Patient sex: F
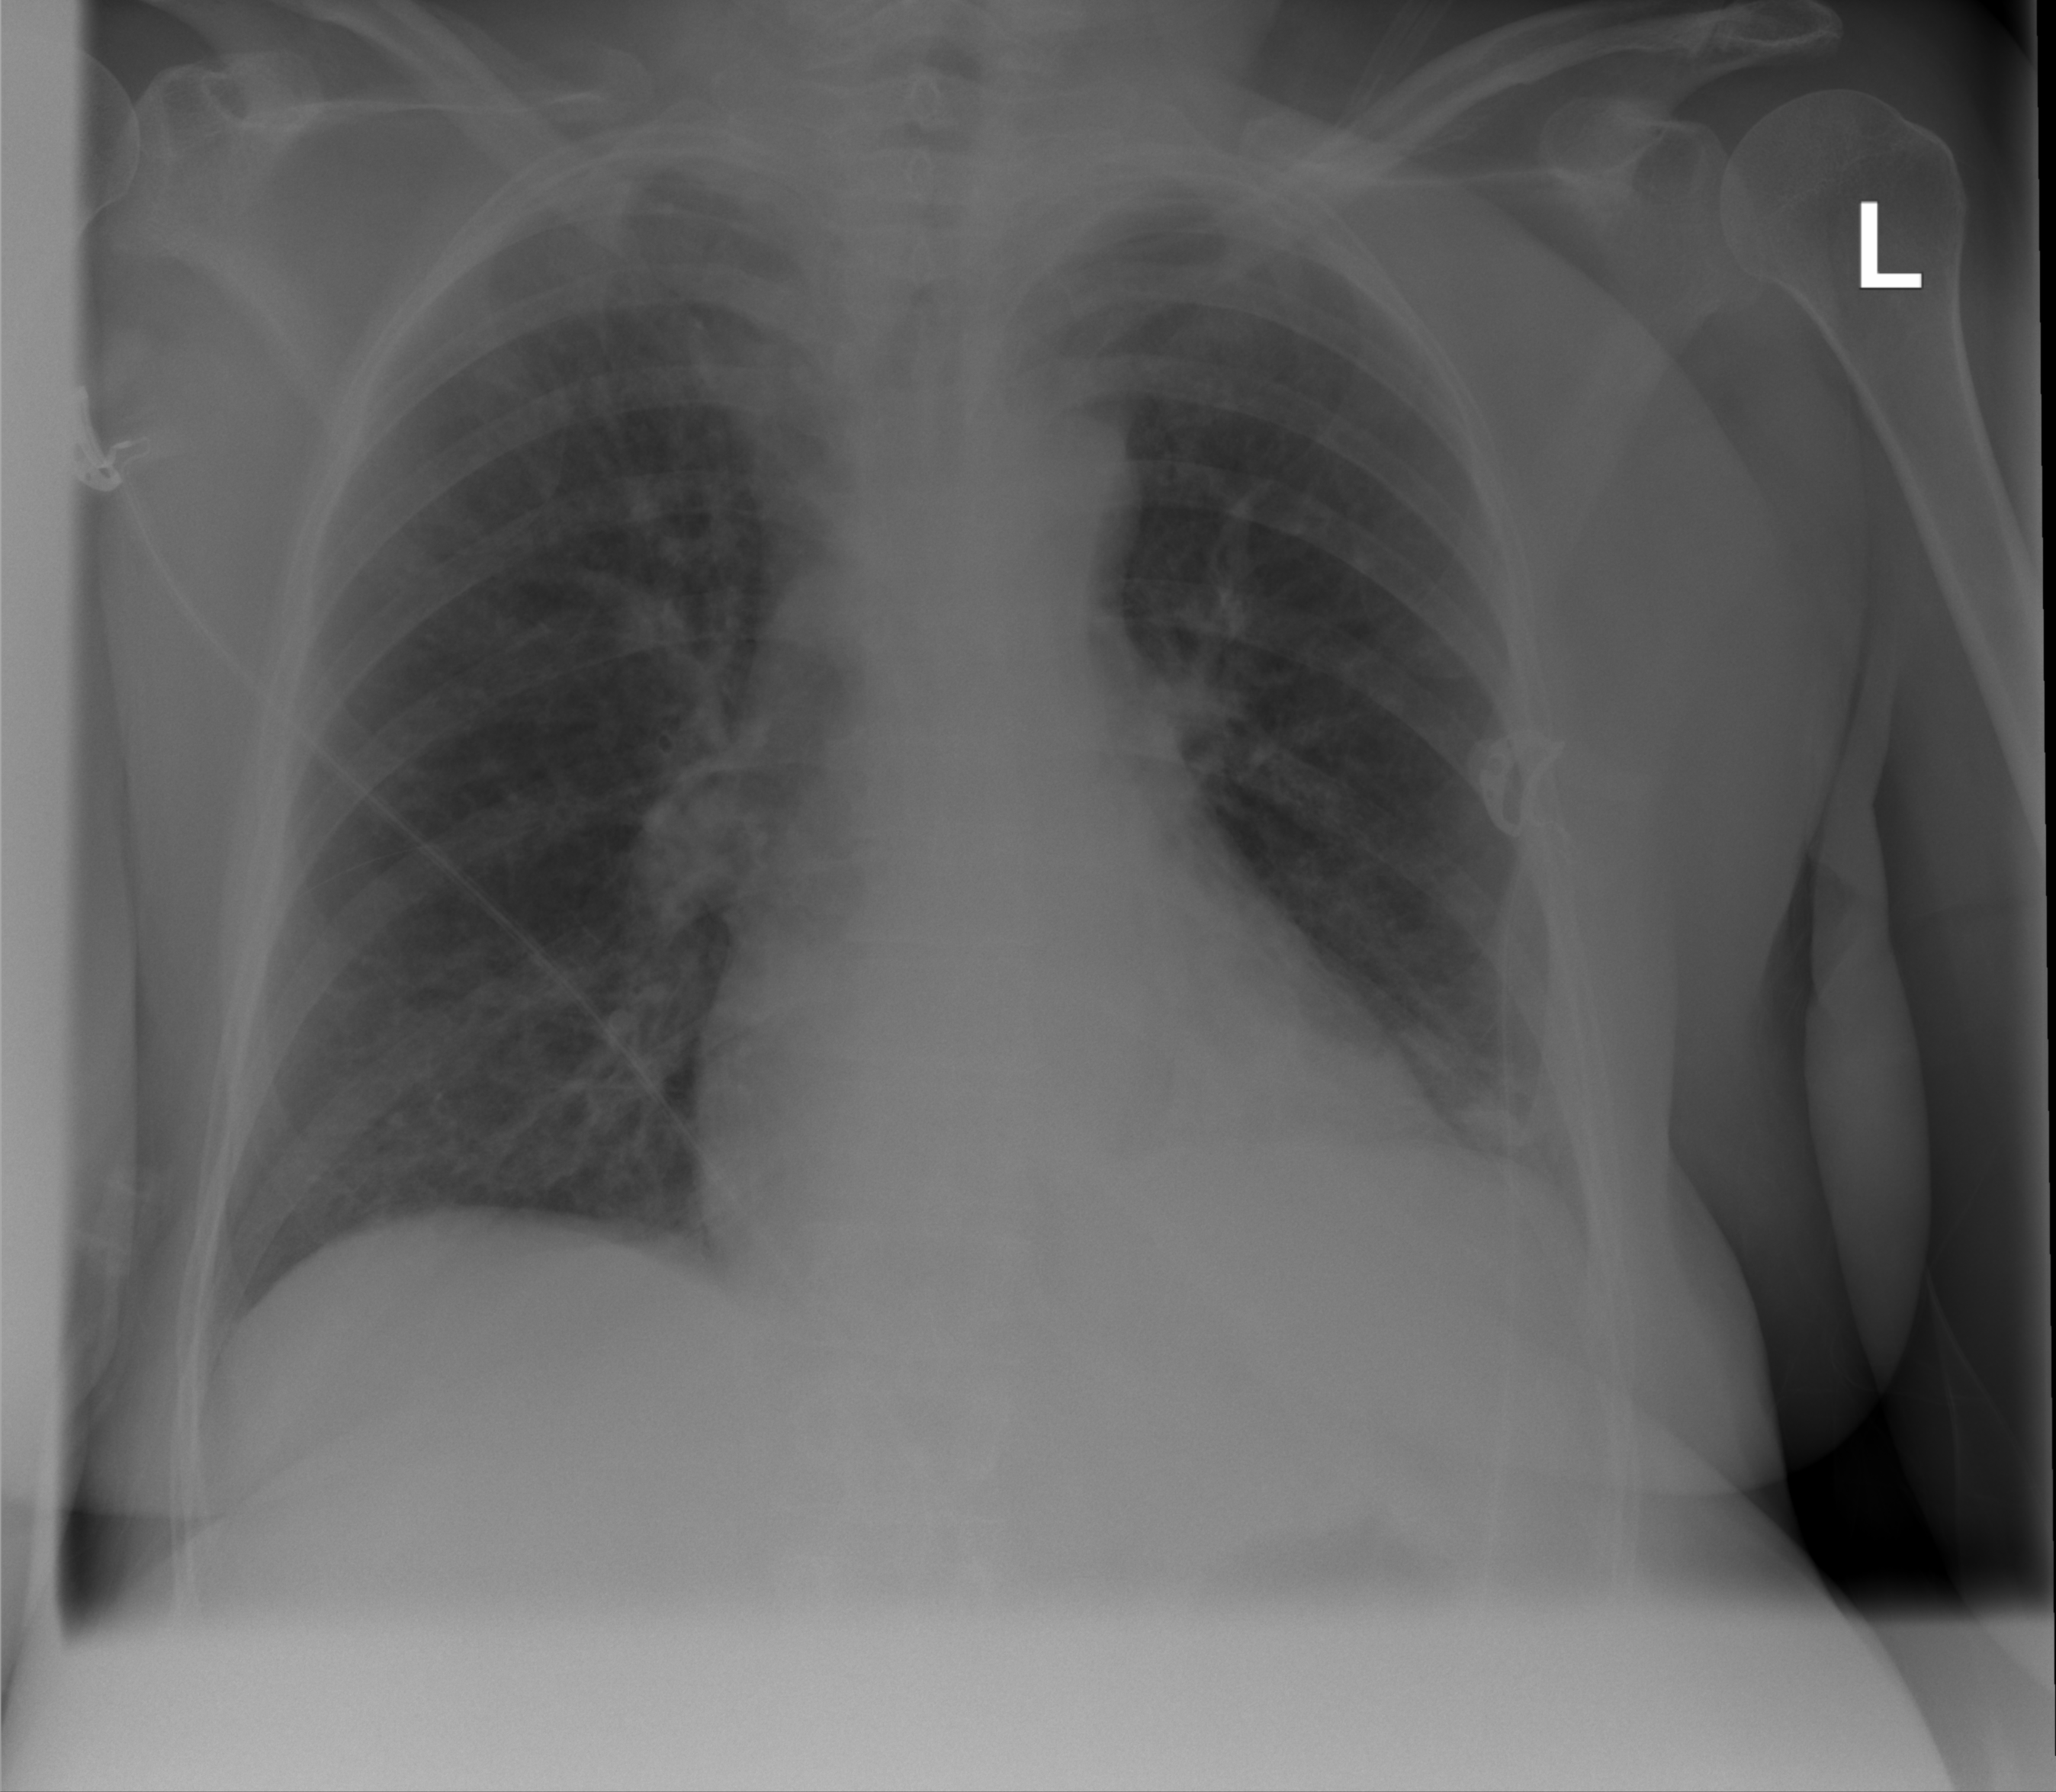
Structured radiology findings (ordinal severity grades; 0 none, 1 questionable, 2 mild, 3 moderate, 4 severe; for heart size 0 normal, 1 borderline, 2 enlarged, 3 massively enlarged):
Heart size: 0
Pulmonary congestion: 0
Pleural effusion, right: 0
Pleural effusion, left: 0
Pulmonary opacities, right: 1
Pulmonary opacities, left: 0
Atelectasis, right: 0
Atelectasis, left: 2